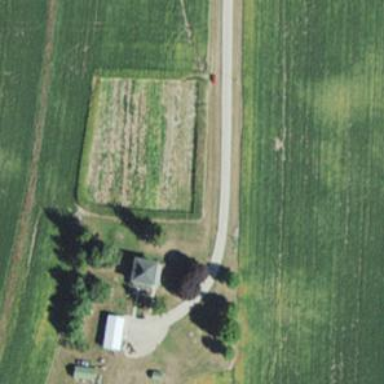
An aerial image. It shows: Driveway.